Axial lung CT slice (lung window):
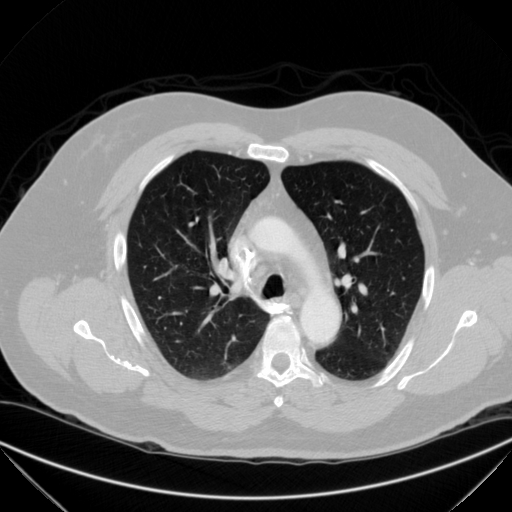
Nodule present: no